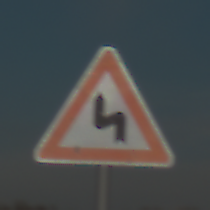
Verkehrszeichen: DoppelkurveZunaechstLinks
Umgebung: Outdoor, RoadRail
Tageszeit: SunriseSunset
Wetter: PartlyCloudy
Licht: Natural
Jahreszeit: NotSpecified
Kontrast: HighContrast